Breast ultrasound image
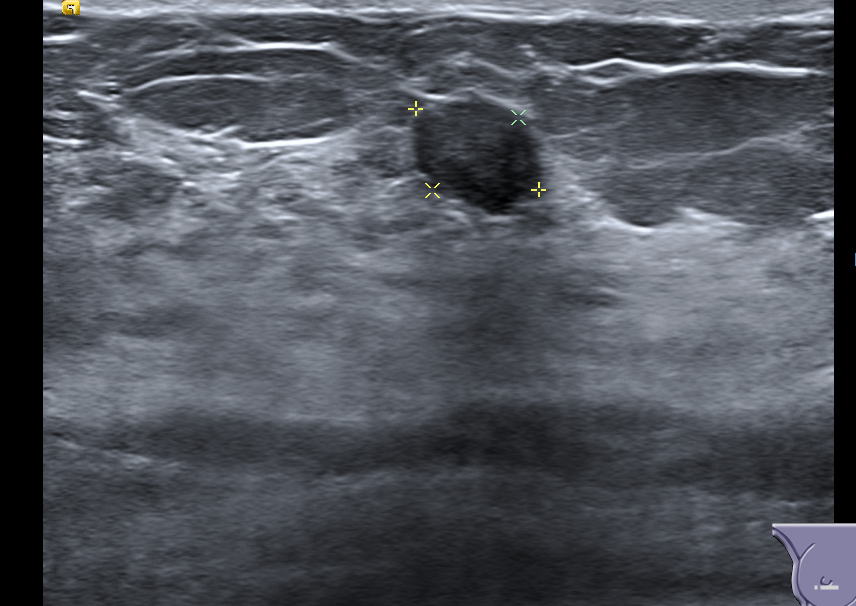
Diagnosis: benign